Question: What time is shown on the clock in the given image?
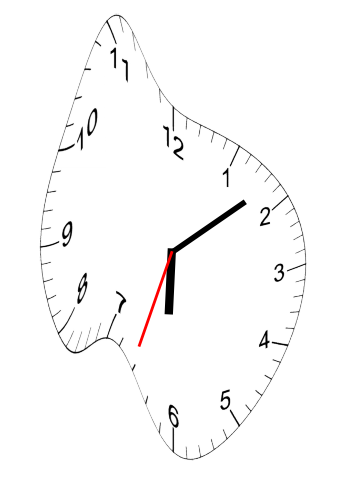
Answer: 06:08:33